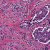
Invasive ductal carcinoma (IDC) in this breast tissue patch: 0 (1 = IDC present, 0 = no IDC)